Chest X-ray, PA view. Patient: 47 years old, sex F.
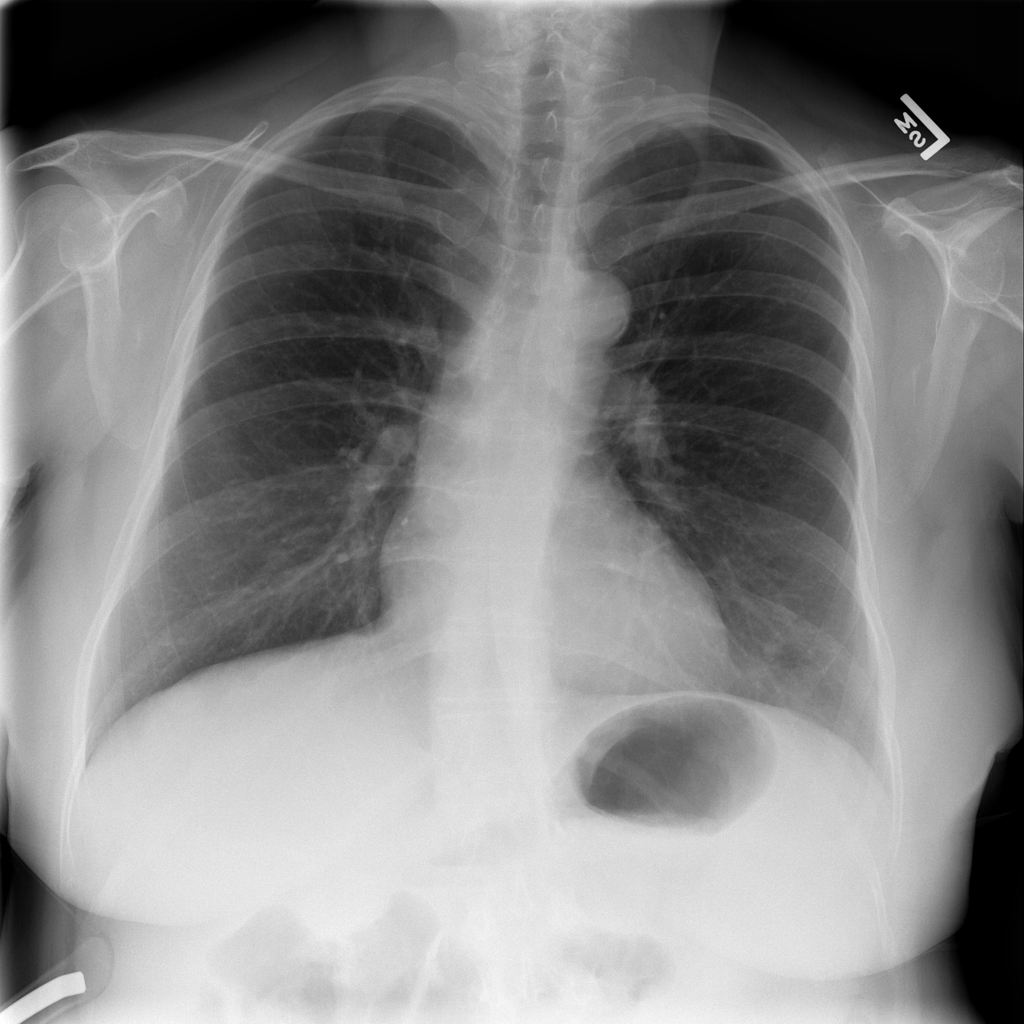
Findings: No Finding